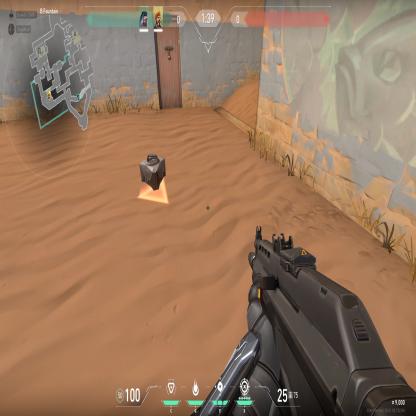
Label: dropped spike